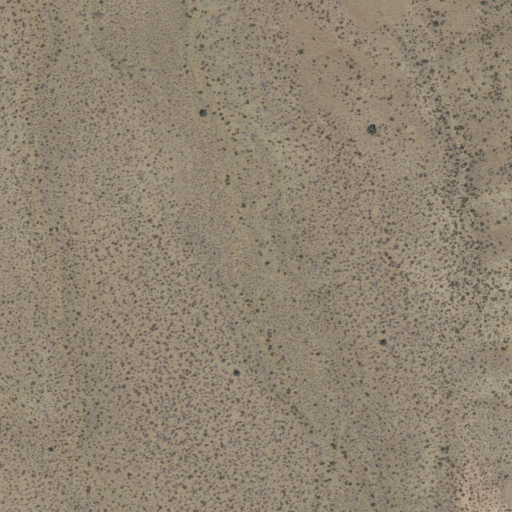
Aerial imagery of plain(s) in California named Chidago Flat containing only shrub